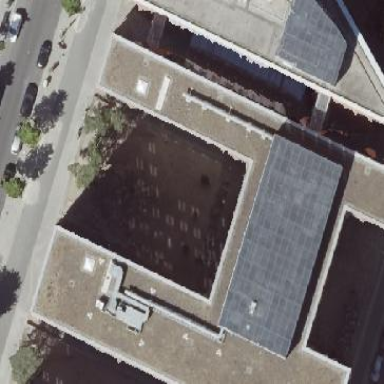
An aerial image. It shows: Office building with flat roof.